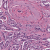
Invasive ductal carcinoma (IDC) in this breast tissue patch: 1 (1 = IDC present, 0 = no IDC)